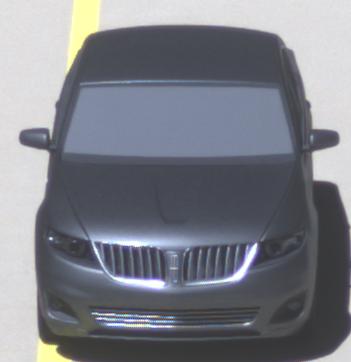
Make: Lincoln
Model: MKS
Detailed model: -
Model produced from: 2008
Model produced until: 2011
Doors: 4
Color: gray
Road condition: dry road
Daytime: midday
Contrast: high contrast